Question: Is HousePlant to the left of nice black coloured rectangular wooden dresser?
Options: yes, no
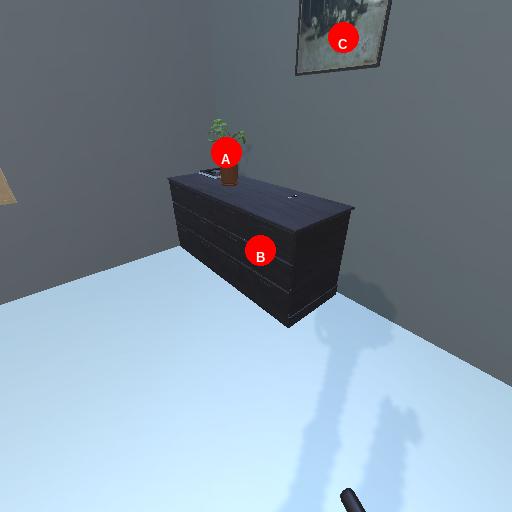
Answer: yes